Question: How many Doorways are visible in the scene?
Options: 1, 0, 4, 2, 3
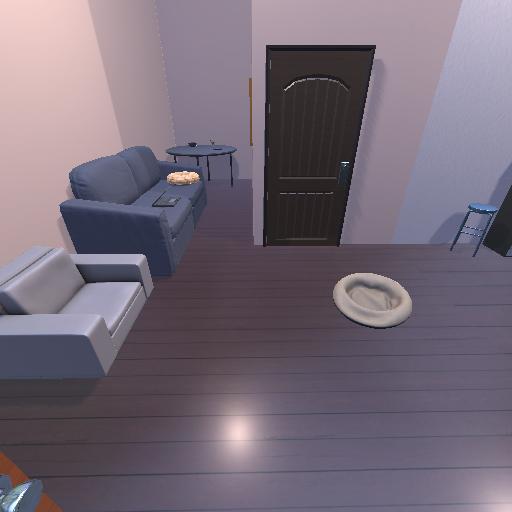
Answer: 1